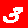
Digit: 3